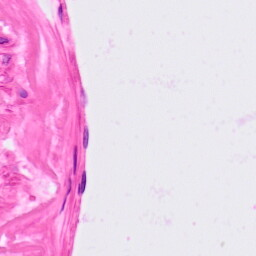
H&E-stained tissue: Lung